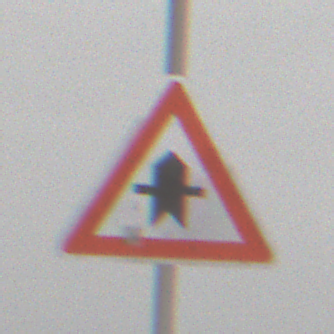
Verkehrszeichen: Vorfahrt
Umgebung: Outdoor, Nature
Tageszeit: MorningAfternoon
Wetter: Overcast
Licht: Natural
Jahreszeit: Winter
Kontrast: LowContrast